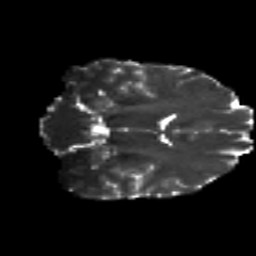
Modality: T2w
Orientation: coronal
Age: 30
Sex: female
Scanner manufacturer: siemens
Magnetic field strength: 3 T
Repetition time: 8.8 s
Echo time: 0.085 s